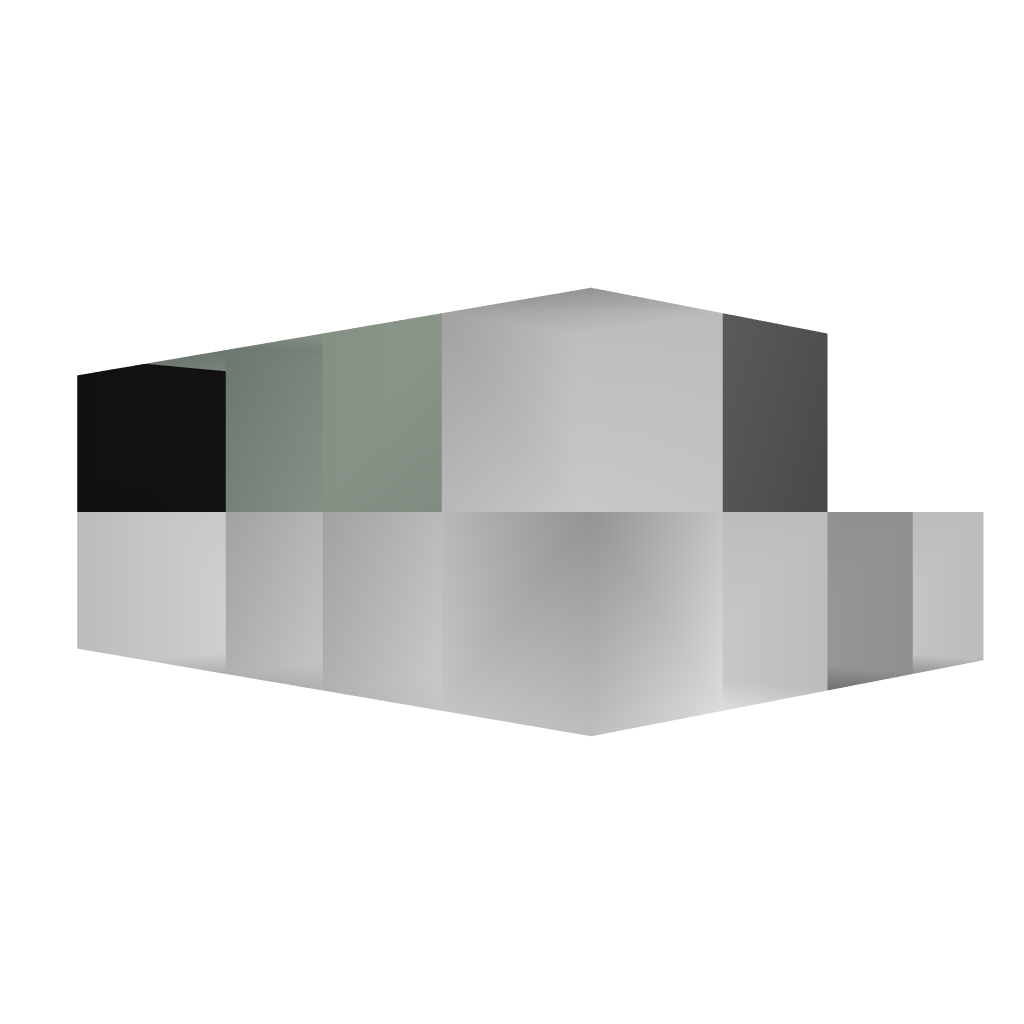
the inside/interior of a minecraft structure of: Compact Semi-Auto Cannon